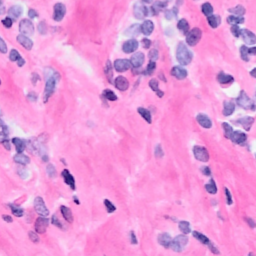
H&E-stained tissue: Breast